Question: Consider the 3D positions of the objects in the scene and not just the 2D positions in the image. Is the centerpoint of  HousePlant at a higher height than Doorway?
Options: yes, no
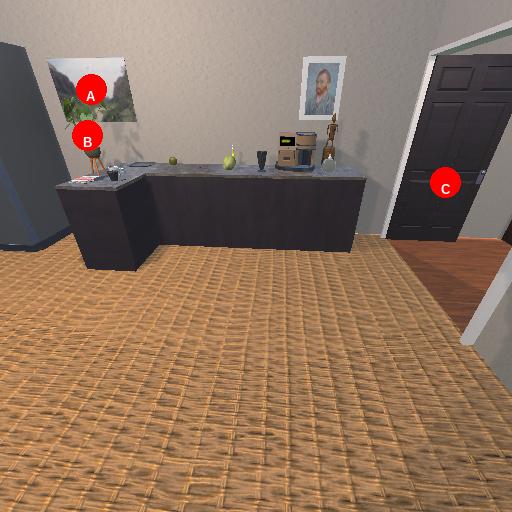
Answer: yes